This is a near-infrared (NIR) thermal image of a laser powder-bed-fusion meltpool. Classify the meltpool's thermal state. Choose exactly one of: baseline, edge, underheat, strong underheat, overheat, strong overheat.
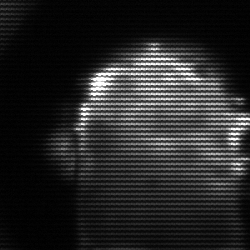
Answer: baseline